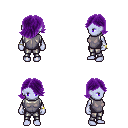
a pixel art fantasy rpg character, female body template, dark elf, purple skin, steel chest armor, metal pants, purple swoop hairstyle, bracelets, four views (front, back, left, right), 2x2 character sprite sheet, small pixel art, hard edges, no anti-aliasing